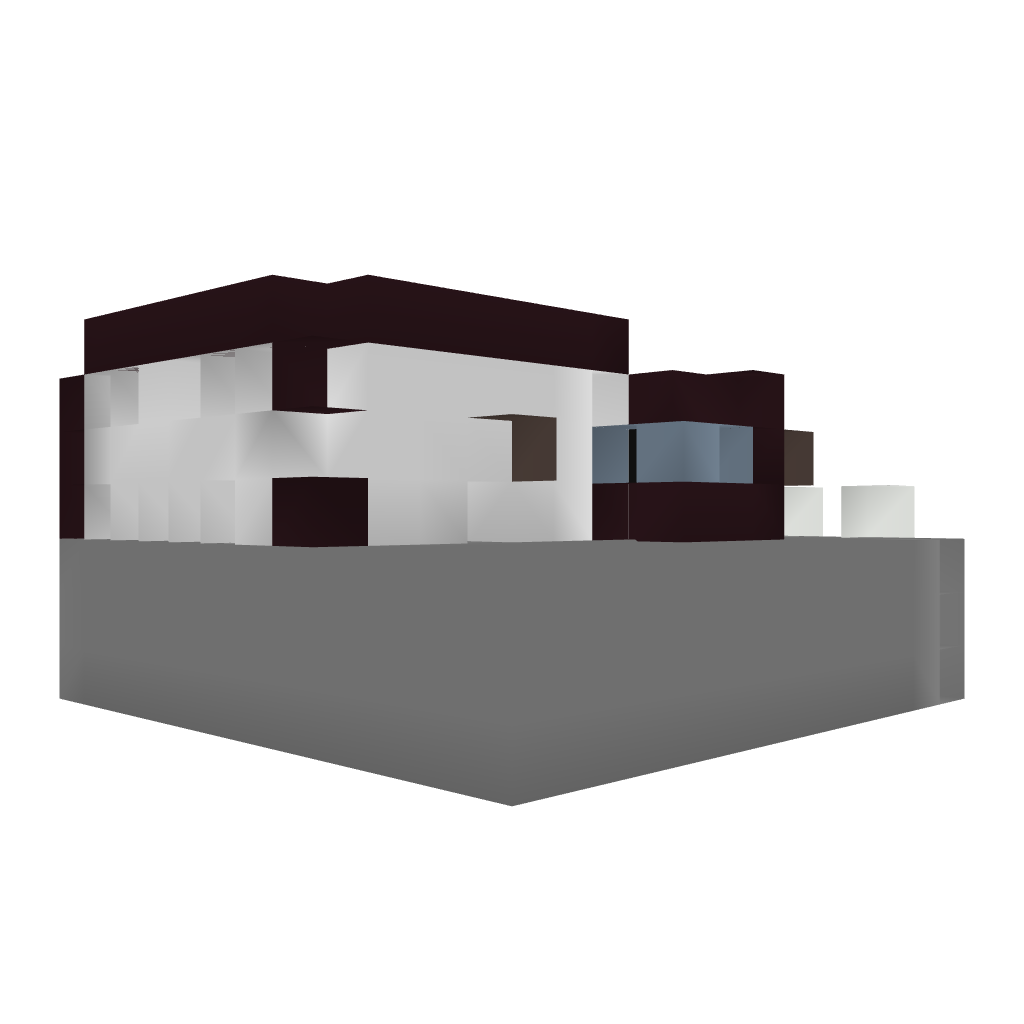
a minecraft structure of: Black Jack game